Question: Is there any (simple or complex) way to recreate this plot in matplotlib?

I've tried plotting it using a scatter plot with two different x-values, while adding a small random number to it, but obviously it didn't produce the nice "ordered" effect seen above.
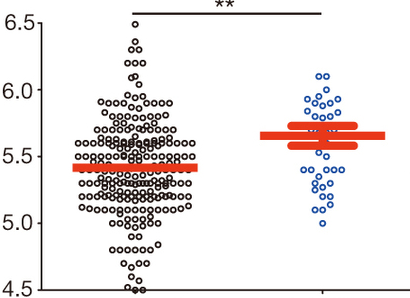
Answer: There's a package built on top of 'matplotlib' called <URL> that positions the points as requested.